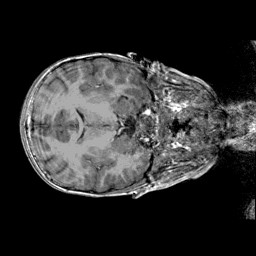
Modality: T1w
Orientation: axial
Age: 8
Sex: male
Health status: ill